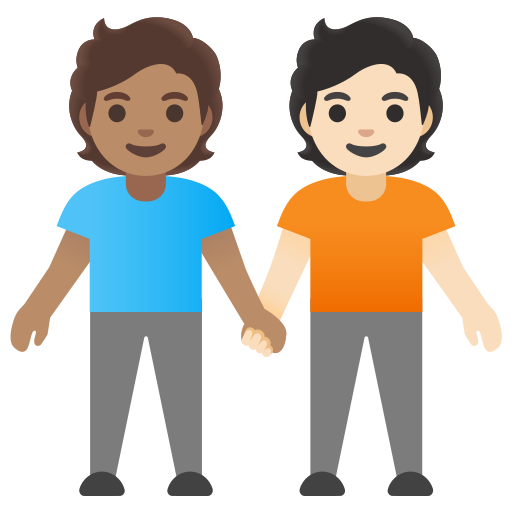
Emoji: 🧑🏽‍🤝‍🧑🏻